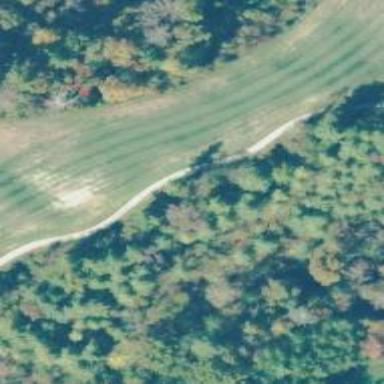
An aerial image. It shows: Path for both road and golf.